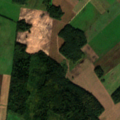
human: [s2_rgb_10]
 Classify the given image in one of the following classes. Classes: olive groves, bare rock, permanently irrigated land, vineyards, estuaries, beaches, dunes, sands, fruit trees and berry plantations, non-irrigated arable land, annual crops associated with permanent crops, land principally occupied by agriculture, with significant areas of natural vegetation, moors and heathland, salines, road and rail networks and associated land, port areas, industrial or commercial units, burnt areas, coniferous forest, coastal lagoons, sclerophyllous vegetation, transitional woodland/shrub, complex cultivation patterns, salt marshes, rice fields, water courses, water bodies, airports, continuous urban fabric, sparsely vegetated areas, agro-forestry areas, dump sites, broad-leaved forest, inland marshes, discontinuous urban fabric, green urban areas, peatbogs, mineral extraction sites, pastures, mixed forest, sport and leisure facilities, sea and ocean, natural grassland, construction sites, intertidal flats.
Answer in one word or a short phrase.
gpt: non-irrigated arable land, land principally occupied by agriculture, with significant areas of natural vegetation, mixed forest